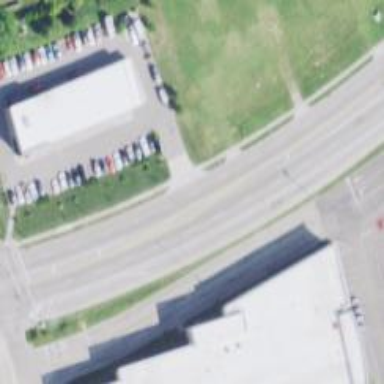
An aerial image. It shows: Footway located on traffic island.